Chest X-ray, AP view. Patient: 65 years old, sex M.
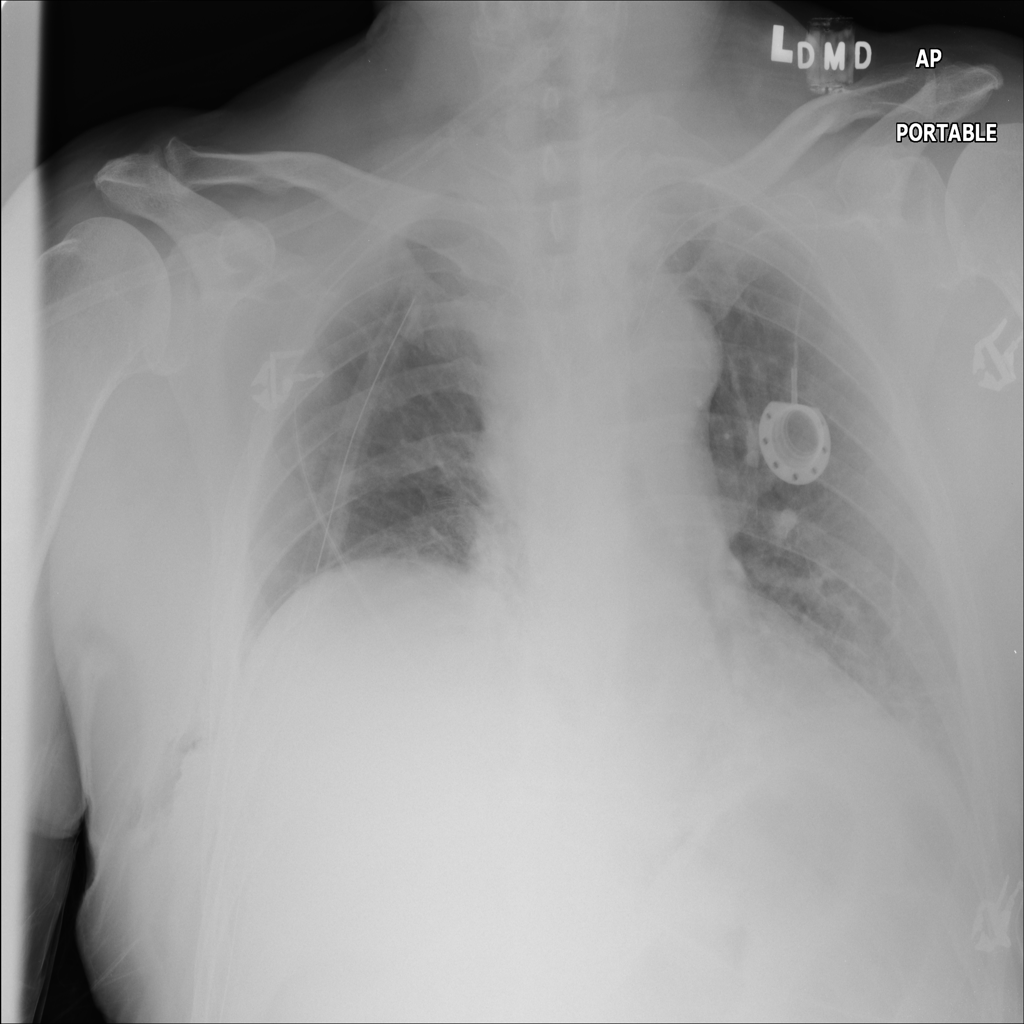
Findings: No Finding